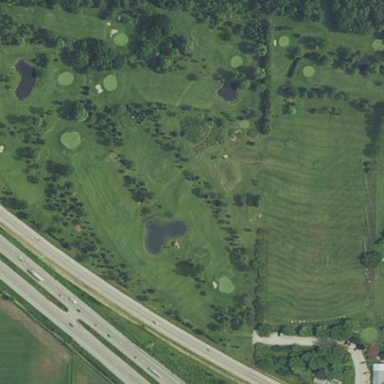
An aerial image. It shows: Golf course surrounded by greenery.